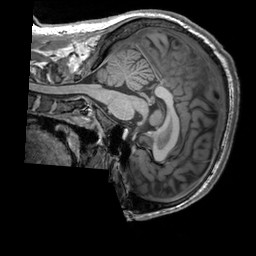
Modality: T1w
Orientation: sagittal
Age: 23
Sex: male
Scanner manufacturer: siemens
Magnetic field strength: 3 T
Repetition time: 2.3 s
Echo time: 0.00303 s